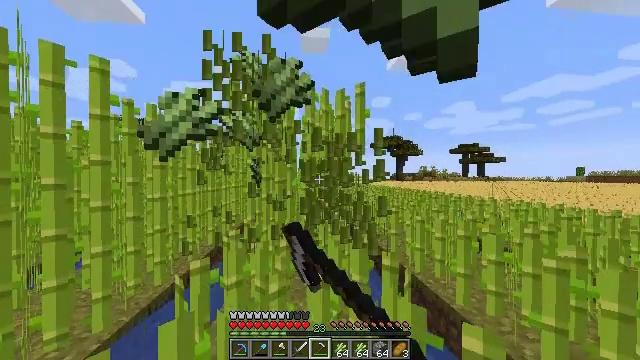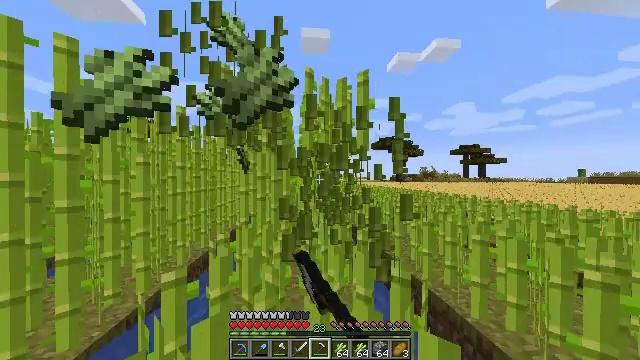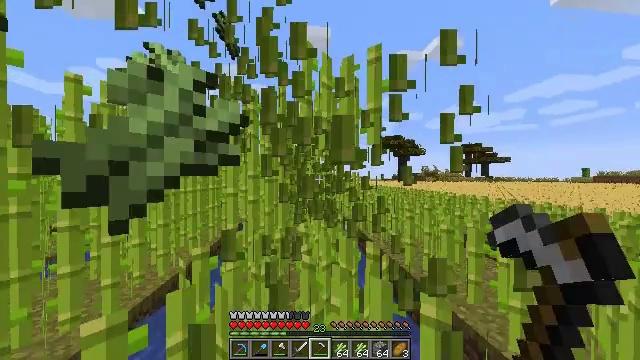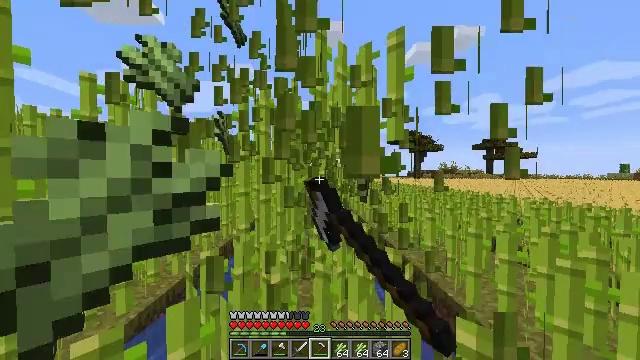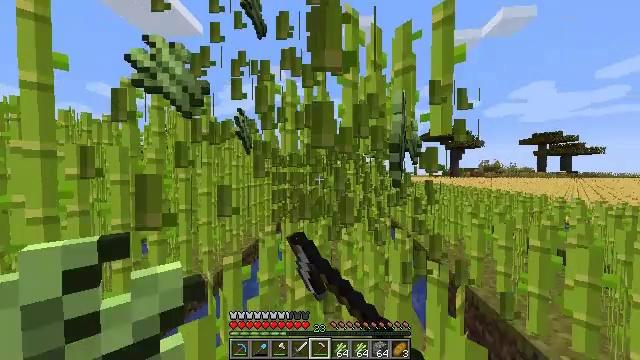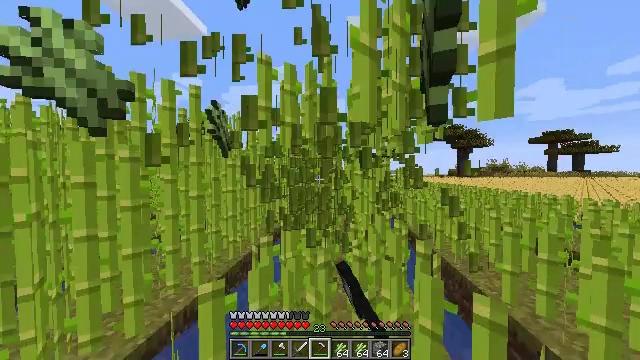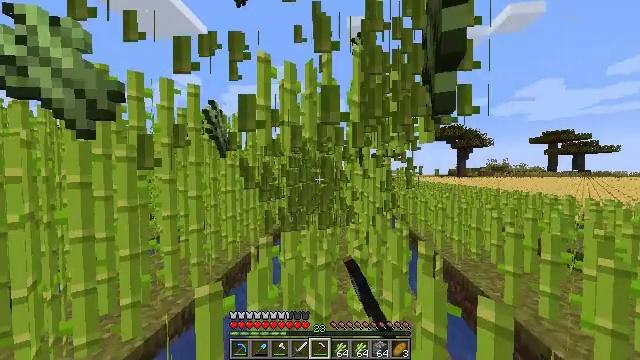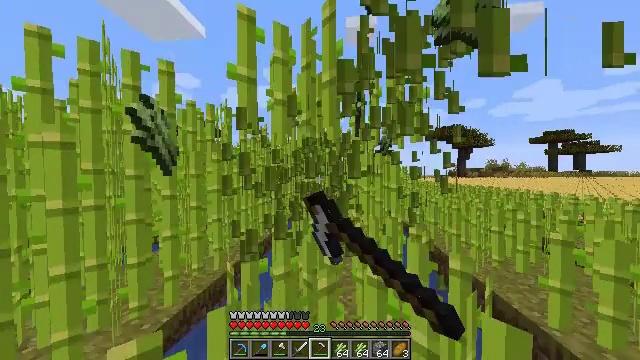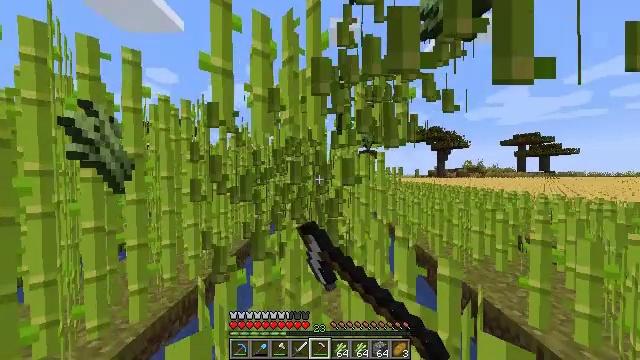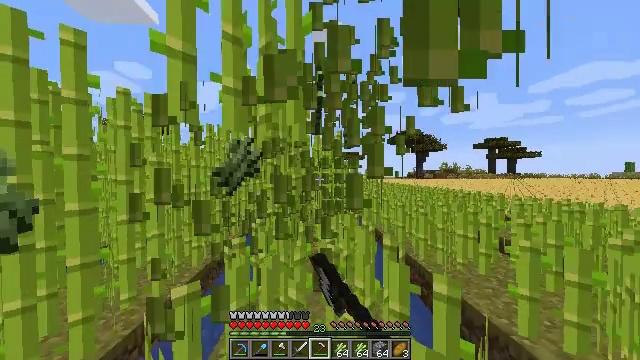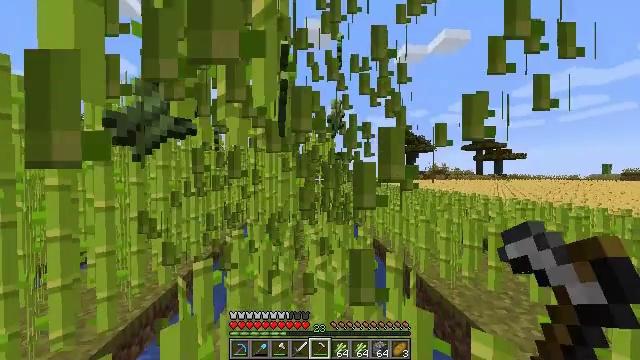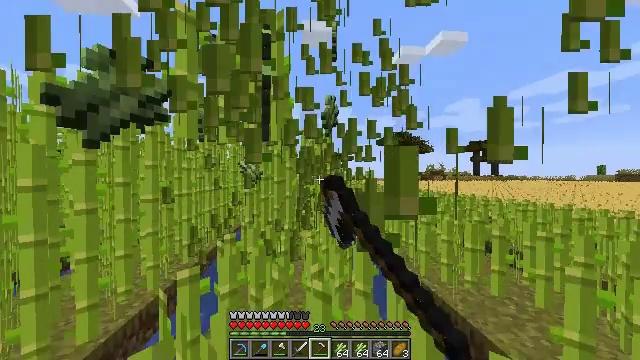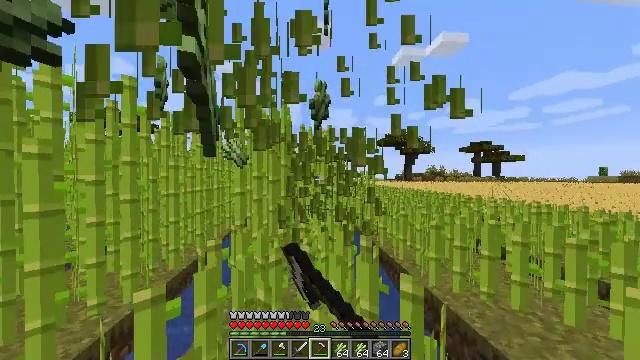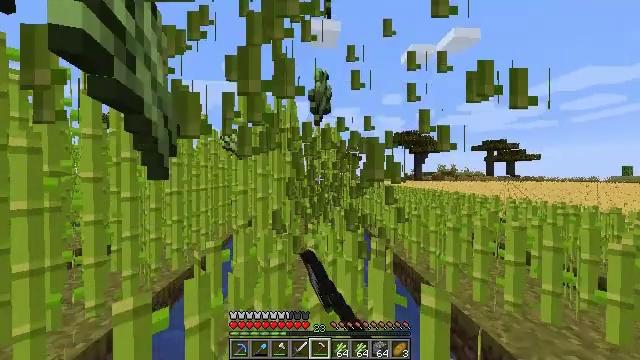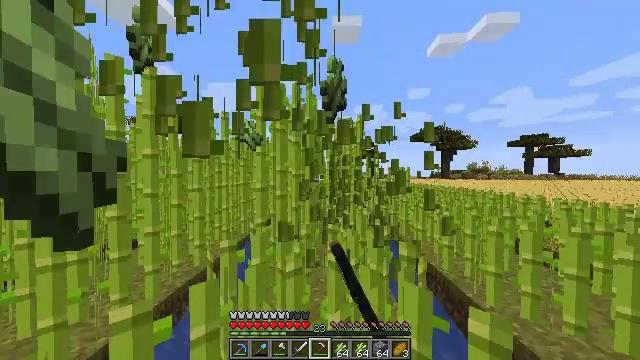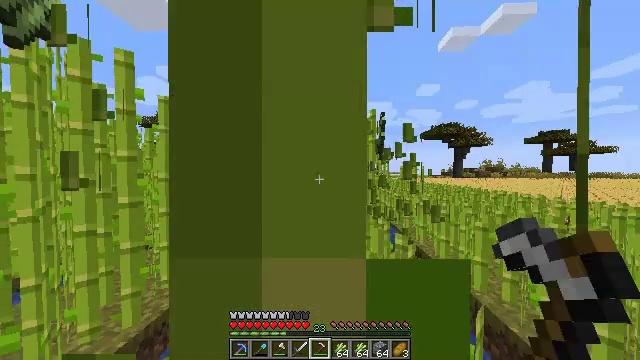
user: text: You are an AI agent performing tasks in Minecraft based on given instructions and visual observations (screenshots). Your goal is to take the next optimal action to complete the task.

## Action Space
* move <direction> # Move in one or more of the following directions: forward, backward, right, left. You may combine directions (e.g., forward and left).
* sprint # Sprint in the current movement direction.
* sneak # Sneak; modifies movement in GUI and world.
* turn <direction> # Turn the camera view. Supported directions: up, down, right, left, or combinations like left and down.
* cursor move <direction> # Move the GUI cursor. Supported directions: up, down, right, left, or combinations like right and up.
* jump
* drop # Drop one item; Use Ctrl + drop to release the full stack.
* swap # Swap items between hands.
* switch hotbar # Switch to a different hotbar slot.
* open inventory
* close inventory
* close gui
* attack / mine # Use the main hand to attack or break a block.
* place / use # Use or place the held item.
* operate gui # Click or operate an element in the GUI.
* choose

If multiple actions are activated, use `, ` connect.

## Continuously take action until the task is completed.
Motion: motion action
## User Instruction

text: Collect sugar cane near water sources.
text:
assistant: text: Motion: move forward, sprint, attack / mine
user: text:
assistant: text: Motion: move forward, sprint, attack / mine
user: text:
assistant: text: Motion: move forward, sprint, turn left, attack / mine
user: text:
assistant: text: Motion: move forward, sprint, turn left, attack / mine
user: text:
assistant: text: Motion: move forward, sprint, turn left, attack / mine
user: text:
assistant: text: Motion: move forward, sprint, attack / mine
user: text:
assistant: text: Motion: move forward, sprint, attack / mine
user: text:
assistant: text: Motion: move forward, sprint, turn right, attack / mine
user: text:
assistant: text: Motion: move forward, sprint, turn right, attack / mine
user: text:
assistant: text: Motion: move forward, sprint, turn right, attack / mine
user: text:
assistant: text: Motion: move forward, sprint, attack / mine
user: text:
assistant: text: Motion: move forward, sprint, attack / mine
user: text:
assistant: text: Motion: move forward, sprint, turn left, attack / mine
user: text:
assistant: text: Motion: move forward, sprint, turn left, attack / mine
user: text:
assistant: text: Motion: move forward, sprint, turn left, attack / mine
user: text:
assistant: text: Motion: move forward, sprint, attack / mine
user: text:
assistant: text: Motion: move forward, sprint, attack / mine
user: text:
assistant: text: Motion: move forward, sprint, attack / mine
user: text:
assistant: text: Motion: move forward, sprint, turn right, attack / mine
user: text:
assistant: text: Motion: move forward, sprint, turn right, attack / mine
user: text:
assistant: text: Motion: move forward, sprint, turn right, attack / mine
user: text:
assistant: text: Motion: move forward, sprint, attack / mine
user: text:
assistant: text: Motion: move forward, sprint, attack / mine
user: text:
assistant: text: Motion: move forward, sprint, turn left, attack / mine
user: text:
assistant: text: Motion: move forward, sprint, turn left, attack / mine
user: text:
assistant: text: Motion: move forward, sprint, turn left, attack / mine
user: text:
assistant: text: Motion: move forward, sprint, turn left, attack / mine
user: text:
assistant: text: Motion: move forward, sprint, attack / mine
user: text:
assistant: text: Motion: move forward, sprint, attack / mine
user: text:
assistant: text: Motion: move forward, sprint, attack / mine